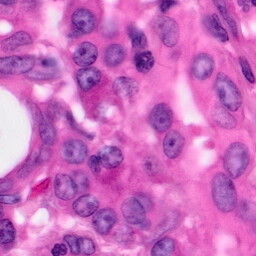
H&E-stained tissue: Pancreatic